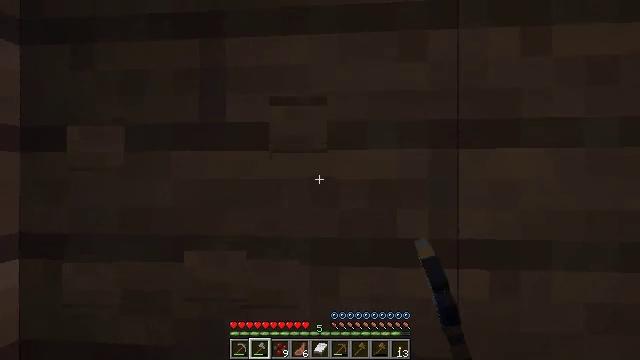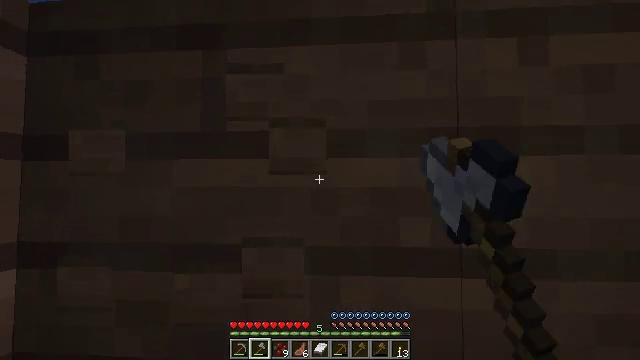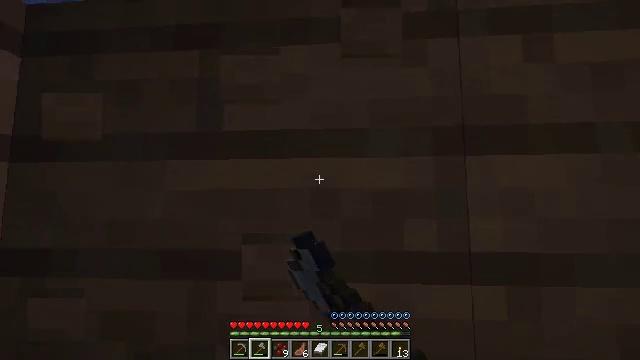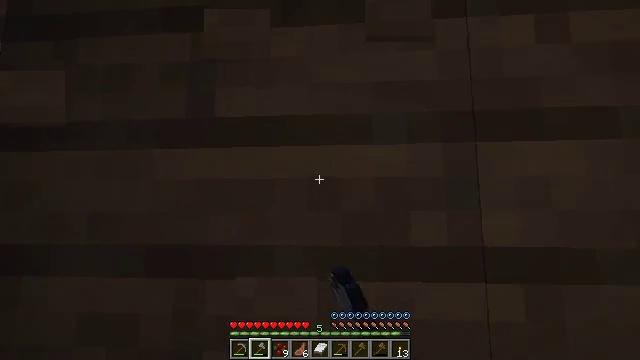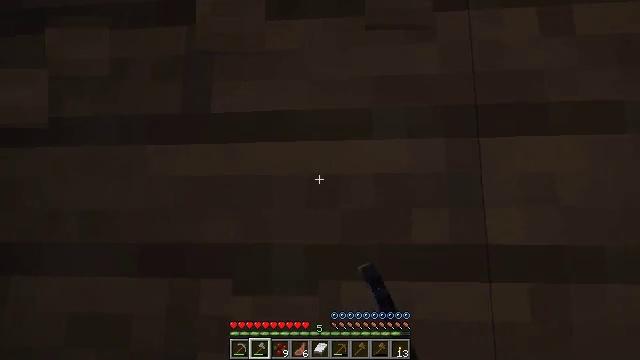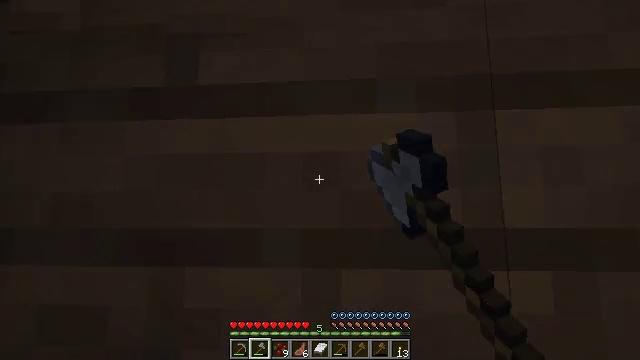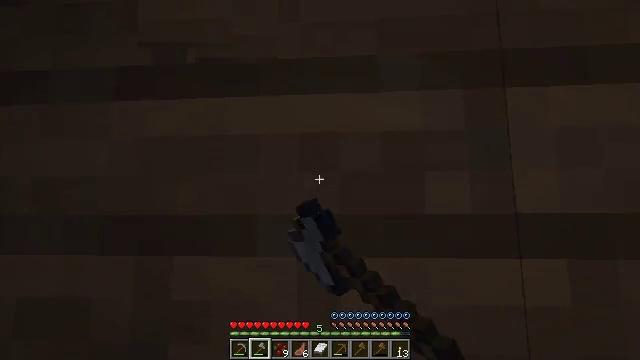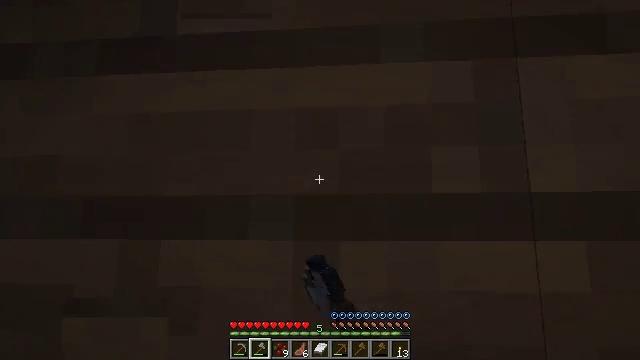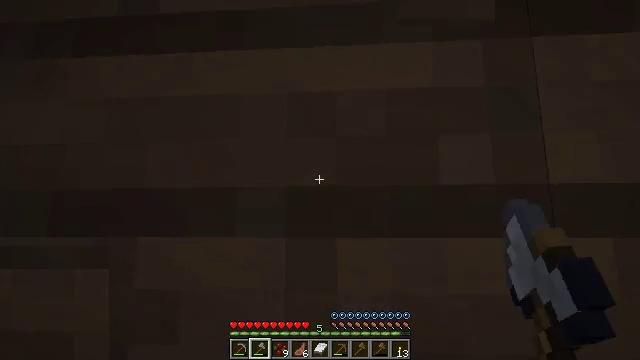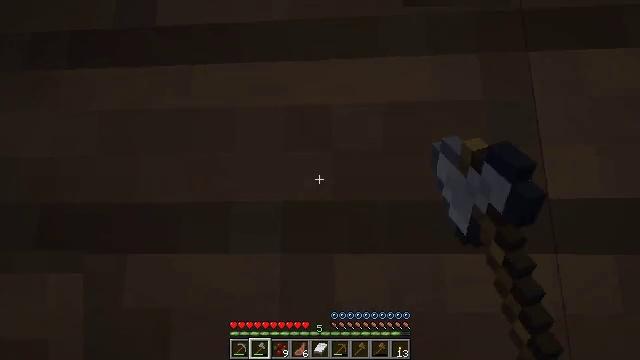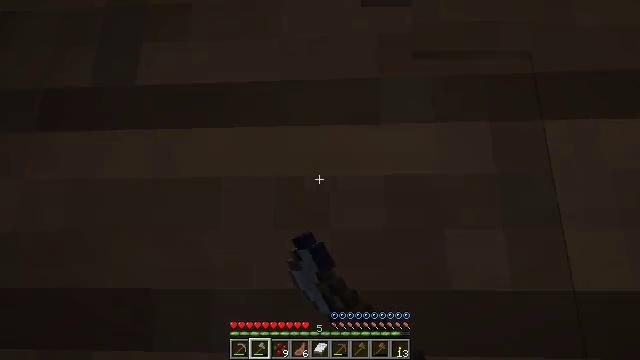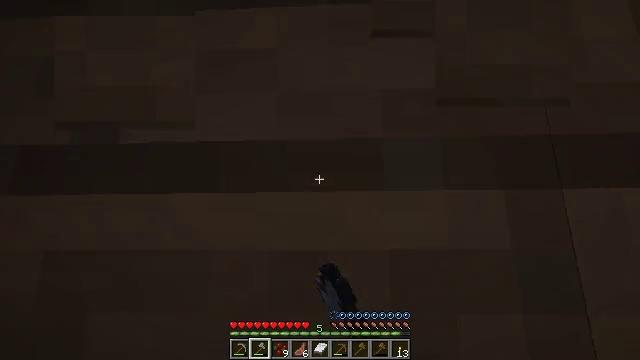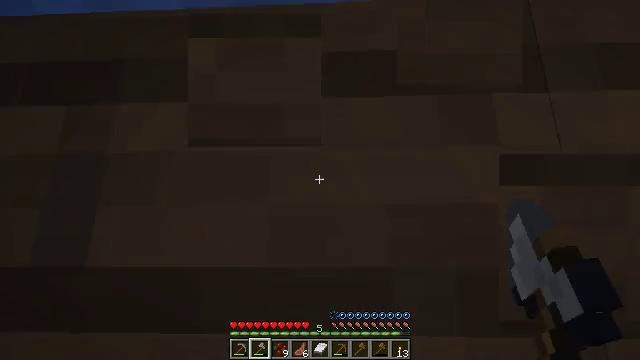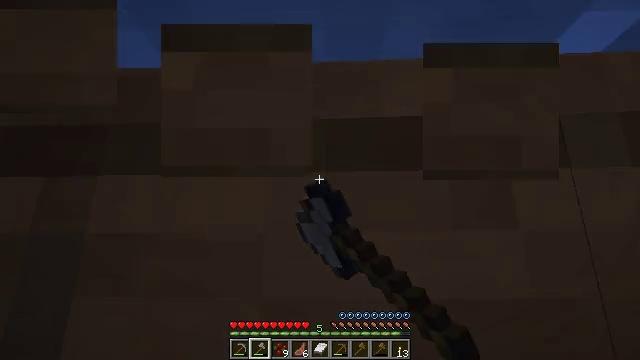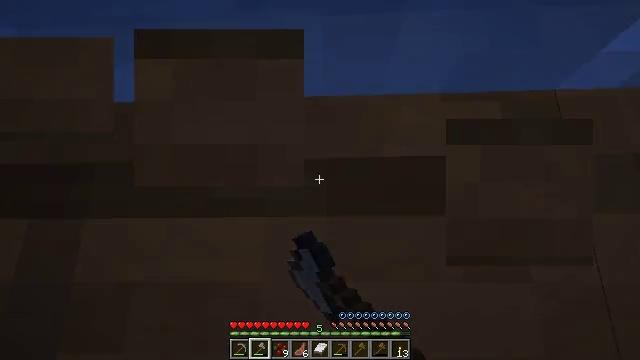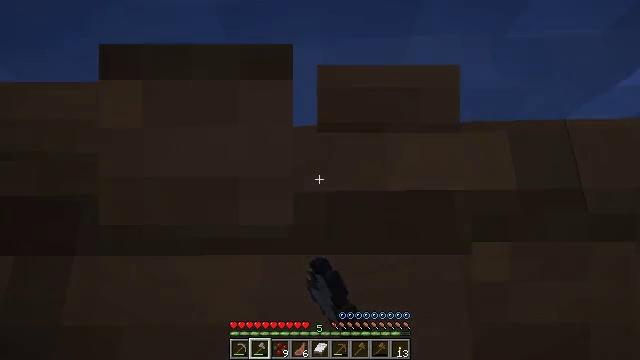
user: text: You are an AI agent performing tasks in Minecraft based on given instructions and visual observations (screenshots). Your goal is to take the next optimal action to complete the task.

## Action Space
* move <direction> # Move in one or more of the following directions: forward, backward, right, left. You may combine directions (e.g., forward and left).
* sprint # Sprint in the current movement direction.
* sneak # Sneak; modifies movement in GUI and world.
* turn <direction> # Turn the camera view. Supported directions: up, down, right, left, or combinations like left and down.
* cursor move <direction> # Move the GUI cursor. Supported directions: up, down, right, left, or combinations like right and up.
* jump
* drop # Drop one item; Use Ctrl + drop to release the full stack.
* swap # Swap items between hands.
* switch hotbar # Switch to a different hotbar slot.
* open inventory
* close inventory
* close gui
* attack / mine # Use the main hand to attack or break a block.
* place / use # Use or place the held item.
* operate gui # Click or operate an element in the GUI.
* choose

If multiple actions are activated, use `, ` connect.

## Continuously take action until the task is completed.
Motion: motion action
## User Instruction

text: Collect spruce planks from an old building.
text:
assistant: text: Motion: move forward, turn up, attack / mine
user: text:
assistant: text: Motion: move forward, turn up, attack / mine
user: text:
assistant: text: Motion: move forward, turn up, attack / mine
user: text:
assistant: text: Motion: move forward, attack / mine
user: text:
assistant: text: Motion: attack / mine
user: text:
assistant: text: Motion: attack / mine
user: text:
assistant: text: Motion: attack / mine
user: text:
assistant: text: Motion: attack / mine, jump
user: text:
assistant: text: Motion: turn up, attack / mine, jump
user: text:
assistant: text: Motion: turn up, attack / mine, jump
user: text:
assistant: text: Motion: attack / mine, jump
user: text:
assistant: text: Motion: attack / mine, jump
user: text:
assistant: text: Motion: attack / mine
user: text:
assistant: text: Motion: attack / mine
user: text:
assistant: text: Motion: attack / mine
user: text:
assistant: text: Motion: attack / mine
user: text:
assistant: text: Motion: attack / mine
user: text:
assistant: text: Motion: attack / mine
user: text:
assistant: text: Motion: attack / mine
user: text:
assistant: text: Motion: attack / mine
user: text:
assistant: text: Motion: turn down, attack / mine
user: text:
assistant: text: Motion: turn left and down, attack / mine
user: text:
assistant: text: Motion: turn down, attack / mine
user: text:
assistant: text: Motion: turn down, attack / mine
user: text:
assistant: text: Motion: turn down, attack / mine
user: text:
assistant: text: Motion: attack / mine
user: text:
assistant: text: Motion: attack / mine
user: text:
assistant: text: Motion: attack / mine
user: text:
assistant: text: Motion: attack / mine
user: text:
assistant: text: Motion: attack / mine